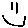
Label: smiley face